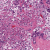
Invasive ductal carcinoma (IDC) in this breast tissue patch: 0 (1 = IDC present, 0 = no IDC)